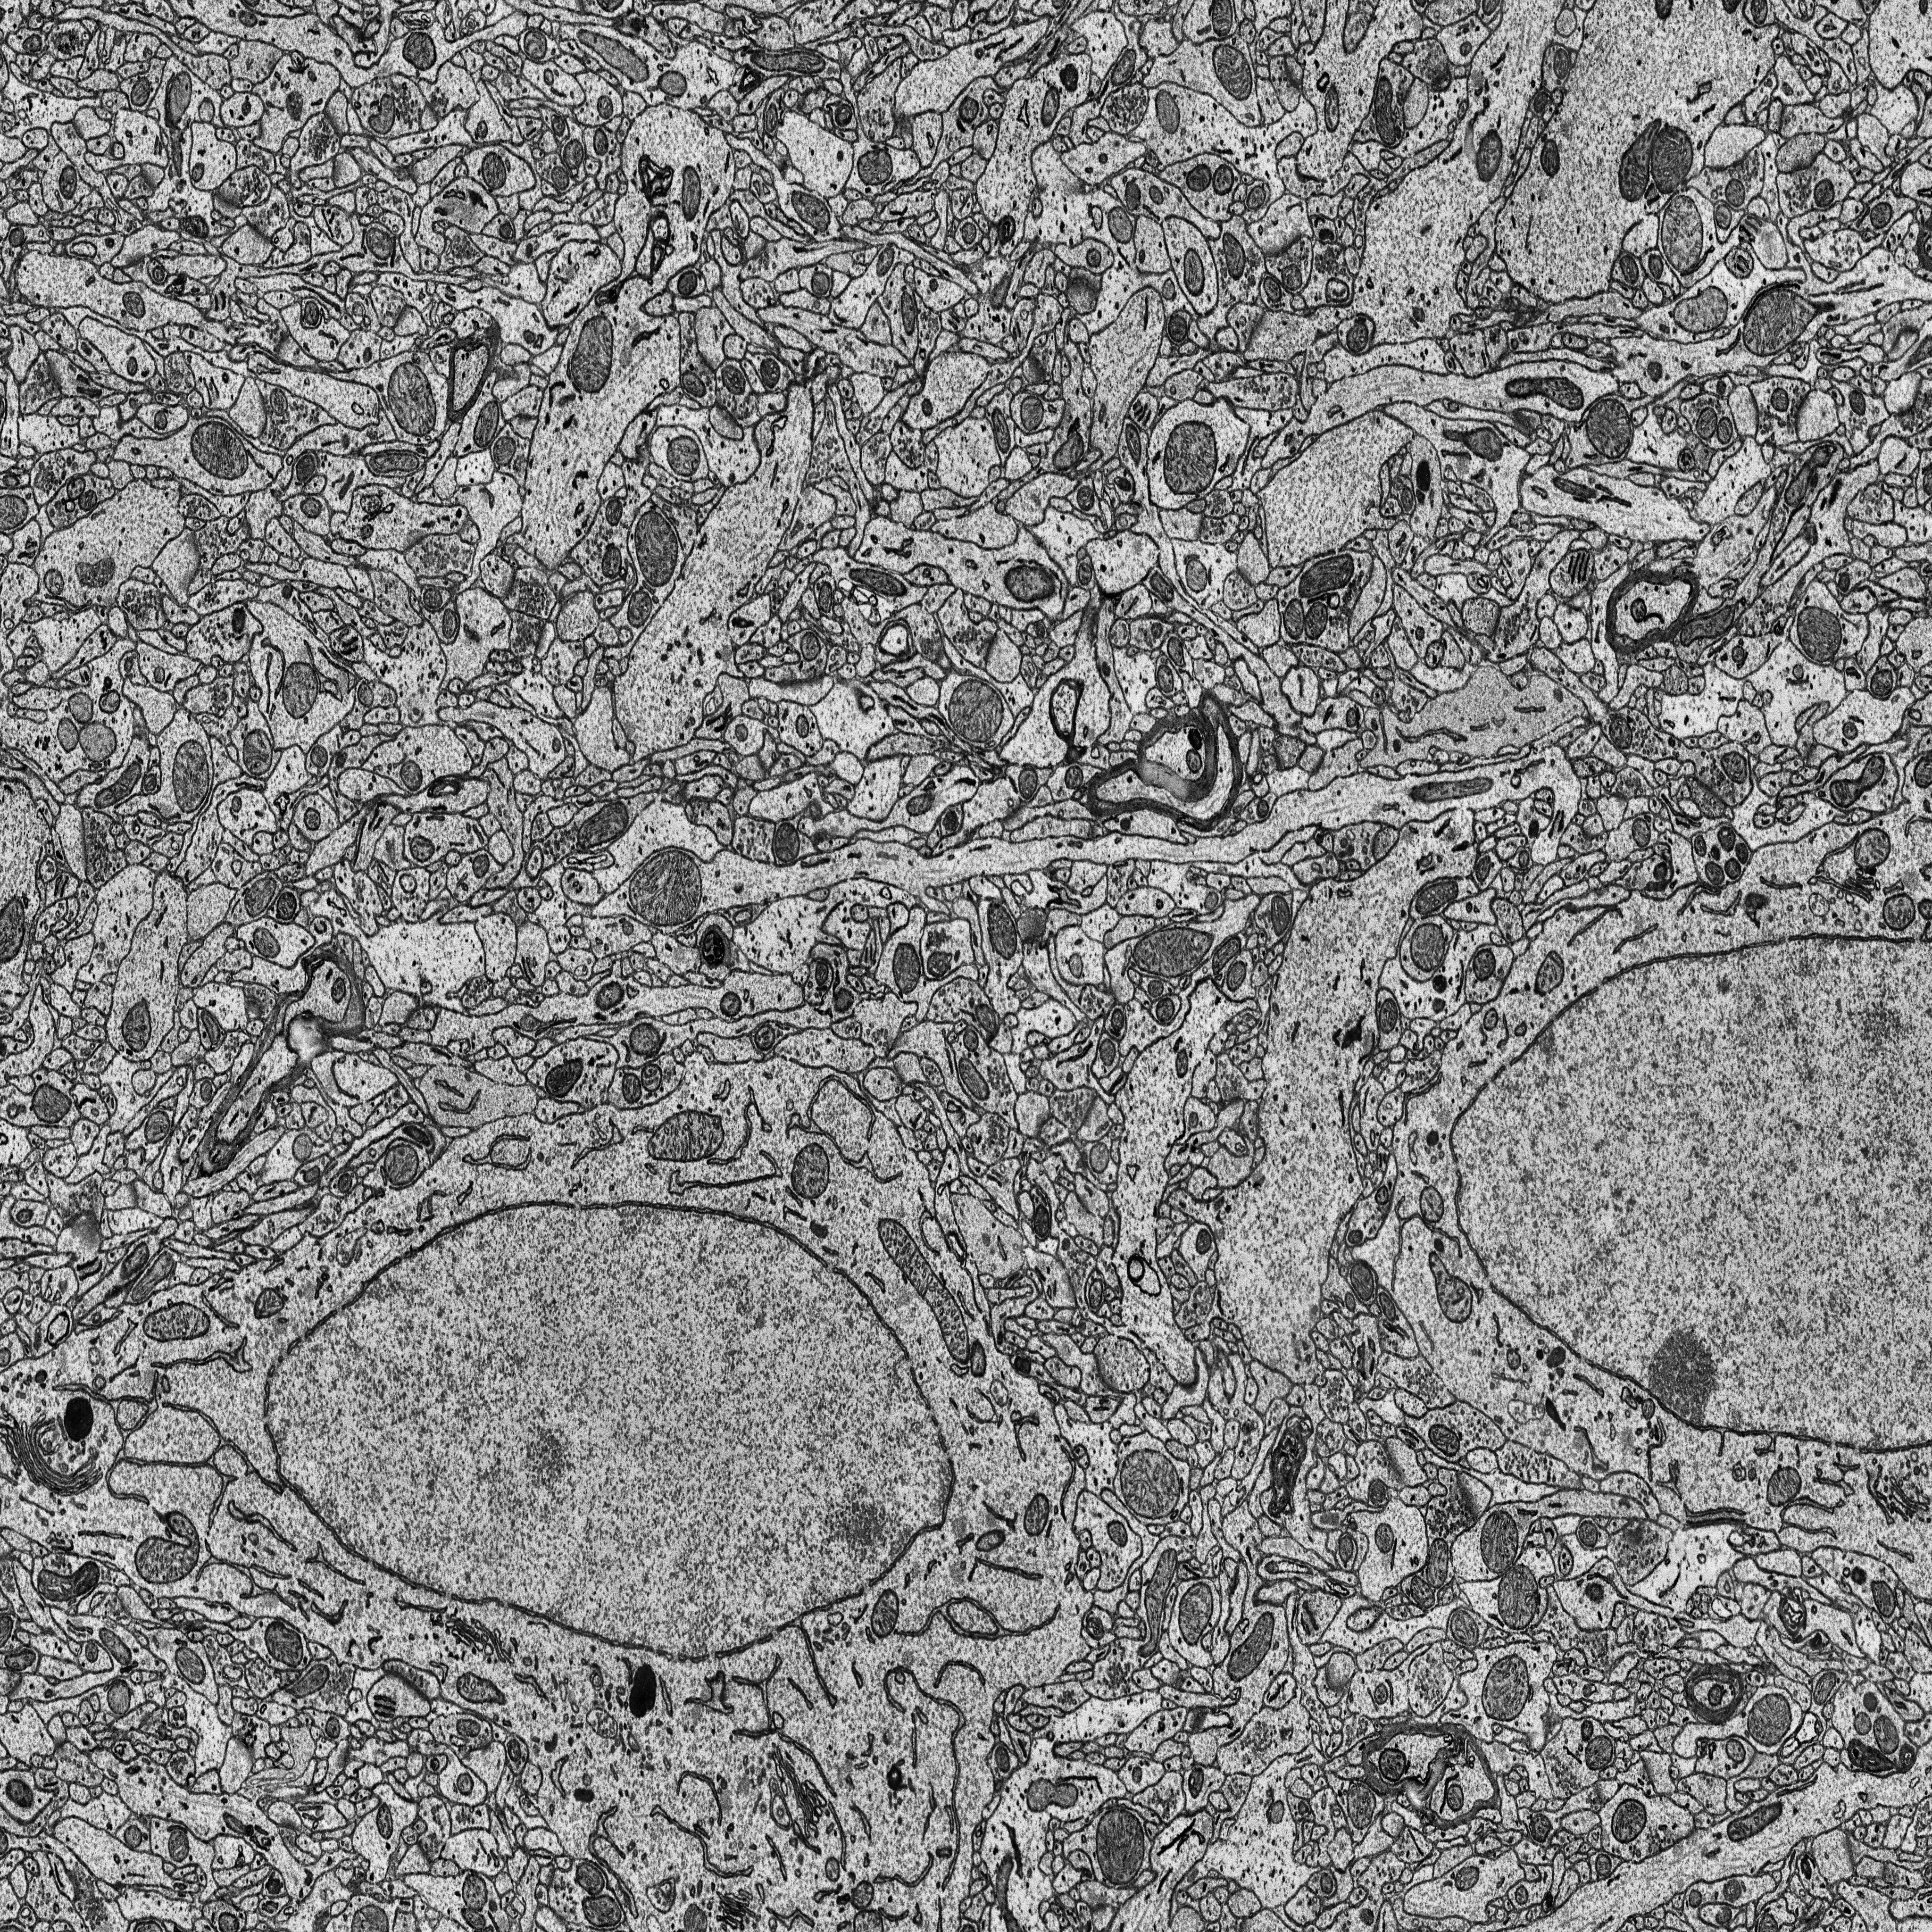
Electron microscopy slice of rat cortex tissue
Slice depth (z): 251
Mitochondria instances in slice: 391